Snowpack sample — Buffalo Mountain, Silverthorne, Colorado, USA (2/22/26, 2:02 PM MST)
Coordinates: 39.622, -106.113
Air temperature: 33 °F
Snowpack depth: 63 cm
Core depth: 20 cm
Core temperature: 23 °F
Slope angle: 11°, slope face: 116°
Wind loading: low
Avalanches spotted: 0
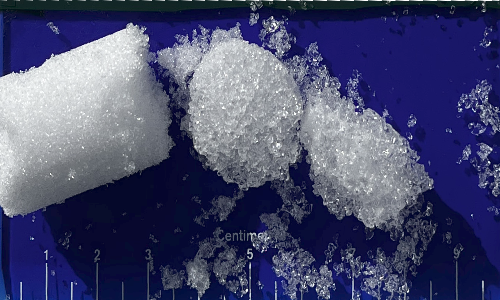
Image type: core
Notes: In a firebreak similar to site 1, minimal wind loading with no spotted avalanches (not many faces in view though)